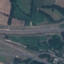
Land use / land cover: Highway